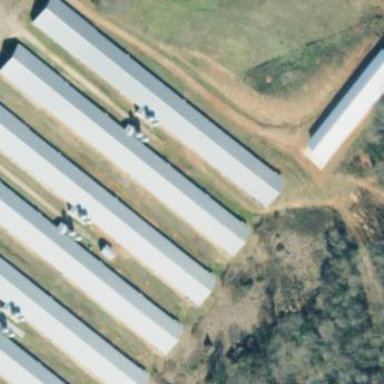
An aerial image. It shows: Poultry house.